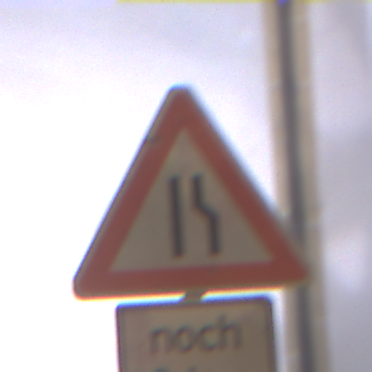
Verkehrszeichen: EinseitigVerengteFahrbahnRechts
Zusatzzeichen unten: LaengeEinerStrecke4
Umgebung: Outdoor, Urban
Tageszeit: Night
Wetter: Overcast
Licht: Artificial
Jahreszeit: Winter
Kontrast: MediumContrast